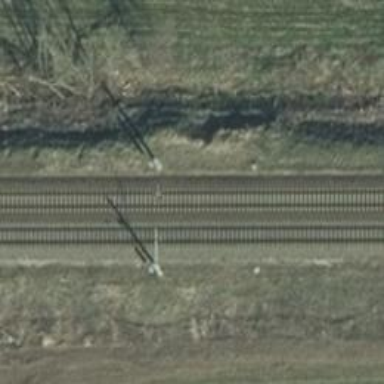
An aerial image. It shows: Milestone along the railway track with catenary mast.